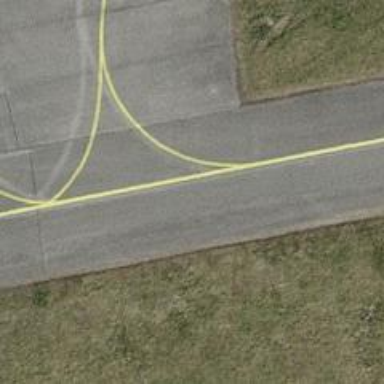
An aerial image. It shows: Image of taxiway at airport.